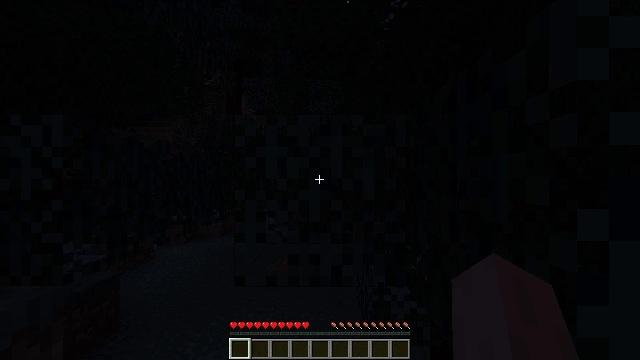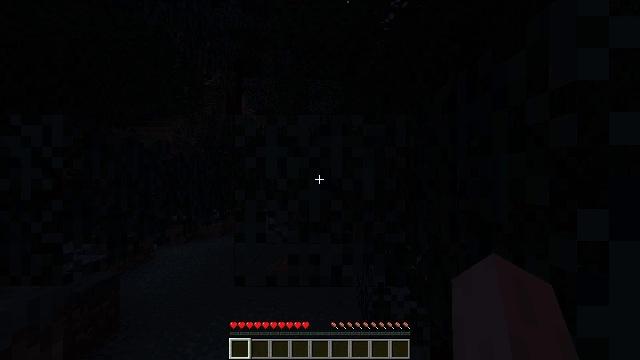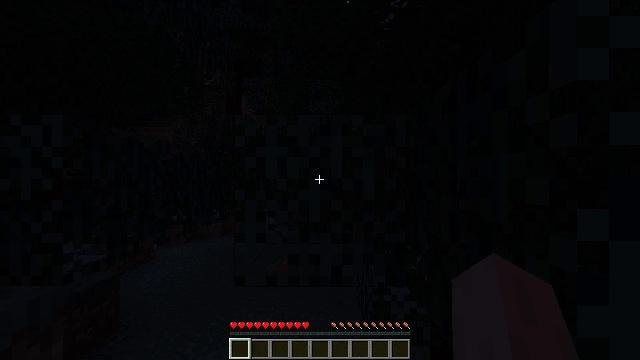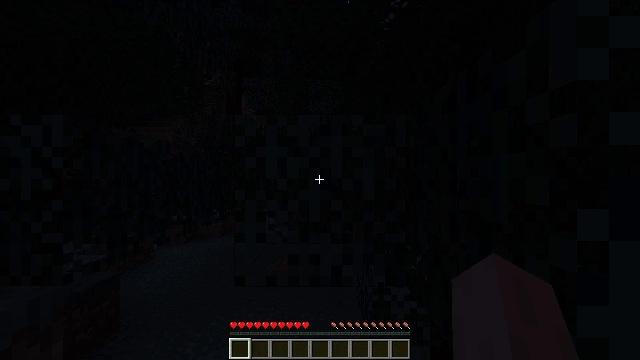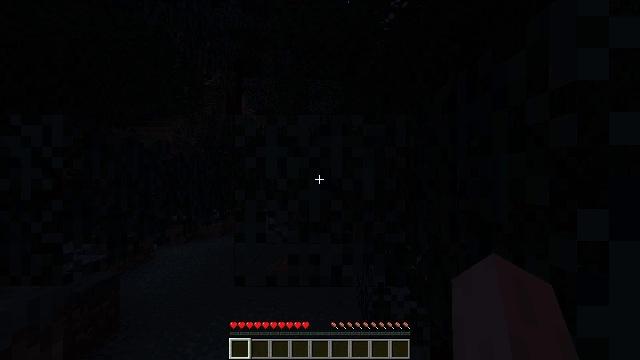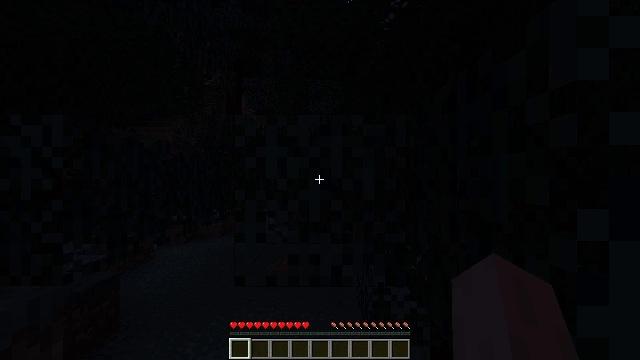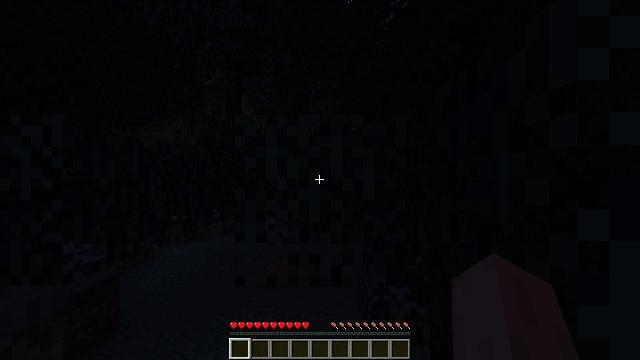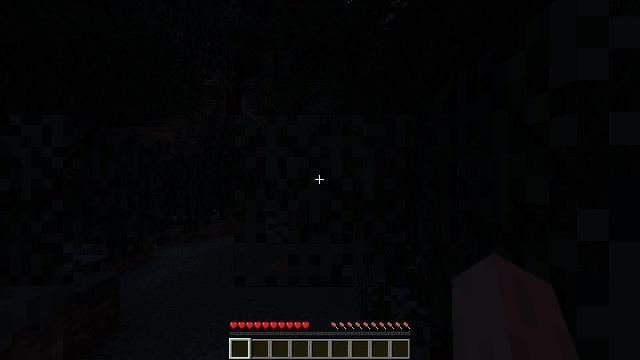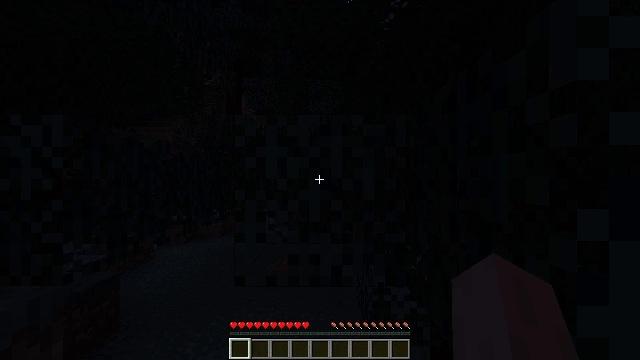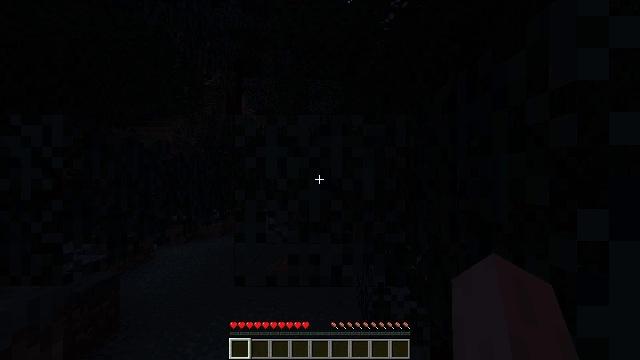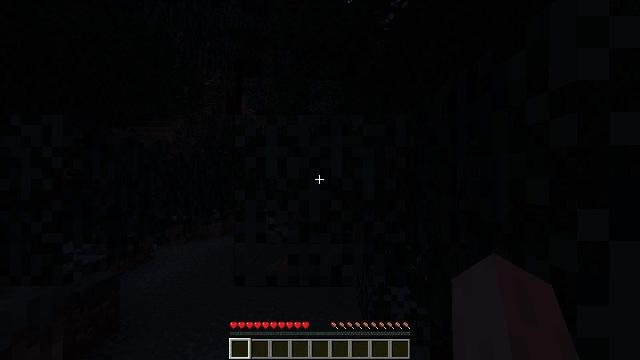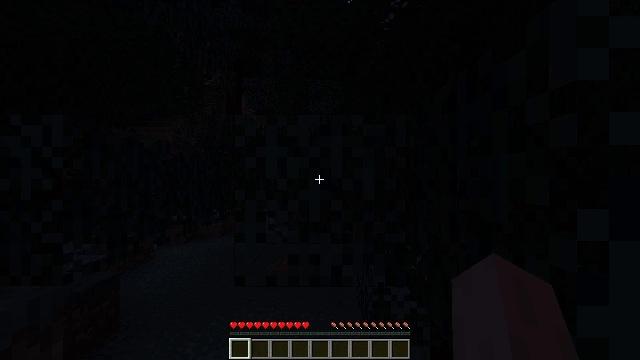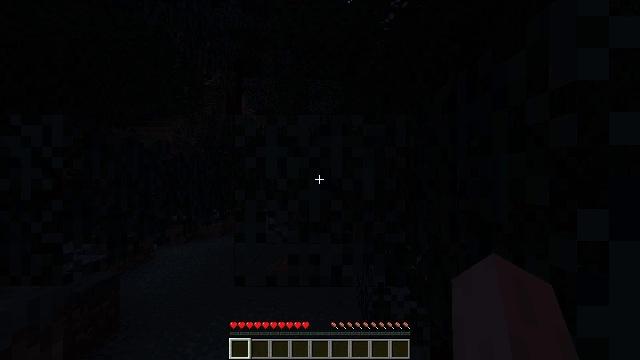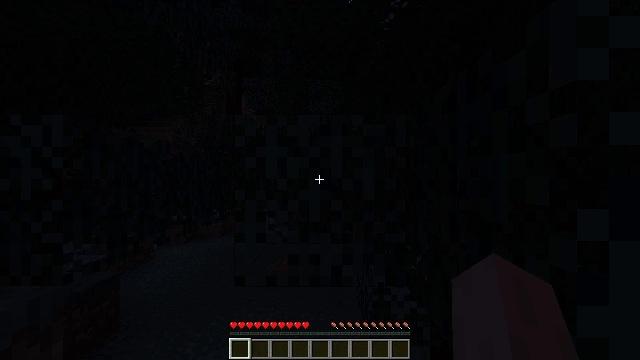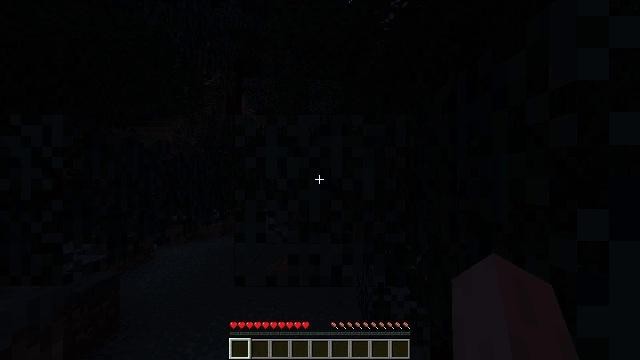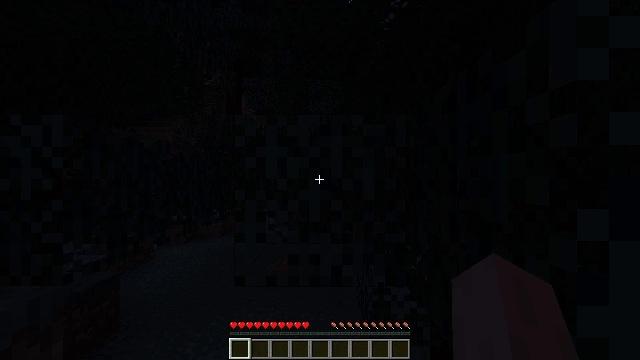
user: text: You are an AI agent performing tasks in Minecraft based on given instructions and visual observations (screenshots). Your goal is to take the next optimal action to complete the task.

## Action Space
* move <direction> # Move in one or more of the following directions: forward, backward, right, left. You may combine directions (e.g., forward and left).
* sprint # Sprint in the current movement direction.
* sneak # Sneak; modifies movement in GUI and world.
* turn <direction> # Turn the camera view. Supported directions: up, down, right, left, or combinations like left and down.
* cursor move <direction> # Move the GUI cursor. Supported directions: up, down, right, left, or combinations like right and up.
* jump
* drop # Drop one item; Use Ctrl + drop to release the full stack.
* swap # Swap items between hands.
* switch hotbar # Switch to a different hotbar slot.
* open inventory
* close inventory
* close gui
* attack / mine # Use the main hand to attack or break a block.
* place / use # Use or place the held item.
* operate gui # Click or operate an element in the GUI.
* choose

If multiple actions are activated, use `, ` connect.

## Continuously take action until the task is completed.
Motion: motion action
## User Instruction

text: Break the ladder to collect it.
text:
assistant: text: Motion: no_op
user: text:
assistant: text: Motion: no_op
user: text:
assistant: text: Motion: no_op
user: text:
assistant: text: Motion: no_op
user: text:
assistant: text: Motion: no_op
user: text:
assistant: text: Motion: no_op
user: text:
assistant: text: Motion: no_op
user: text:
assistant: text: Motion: no_op
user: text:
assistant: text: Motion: no_op
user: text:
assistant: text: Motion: no_op
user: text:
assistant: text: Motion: no_op
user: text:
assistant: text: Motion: no_op
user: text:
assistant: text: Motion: no_op
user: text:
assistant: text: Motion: no_op
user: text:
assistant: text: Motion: no_op
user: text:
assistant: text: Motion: no_op
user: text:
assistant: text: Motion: no_op
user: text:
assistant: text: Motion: no_op
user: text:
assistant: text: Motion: no_op
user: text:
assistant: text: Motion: no_op
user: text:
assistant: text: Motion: no_op
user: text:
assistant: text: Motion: no_op
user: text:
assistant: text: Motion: no_op
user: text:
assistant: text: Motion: no_op
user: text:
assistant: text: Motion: no_op
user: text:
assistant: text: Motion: no_op
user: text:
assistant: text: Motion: no_op
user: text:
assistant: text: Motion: no_op
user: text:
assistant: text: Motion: no_op
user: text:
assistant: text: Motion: no_op